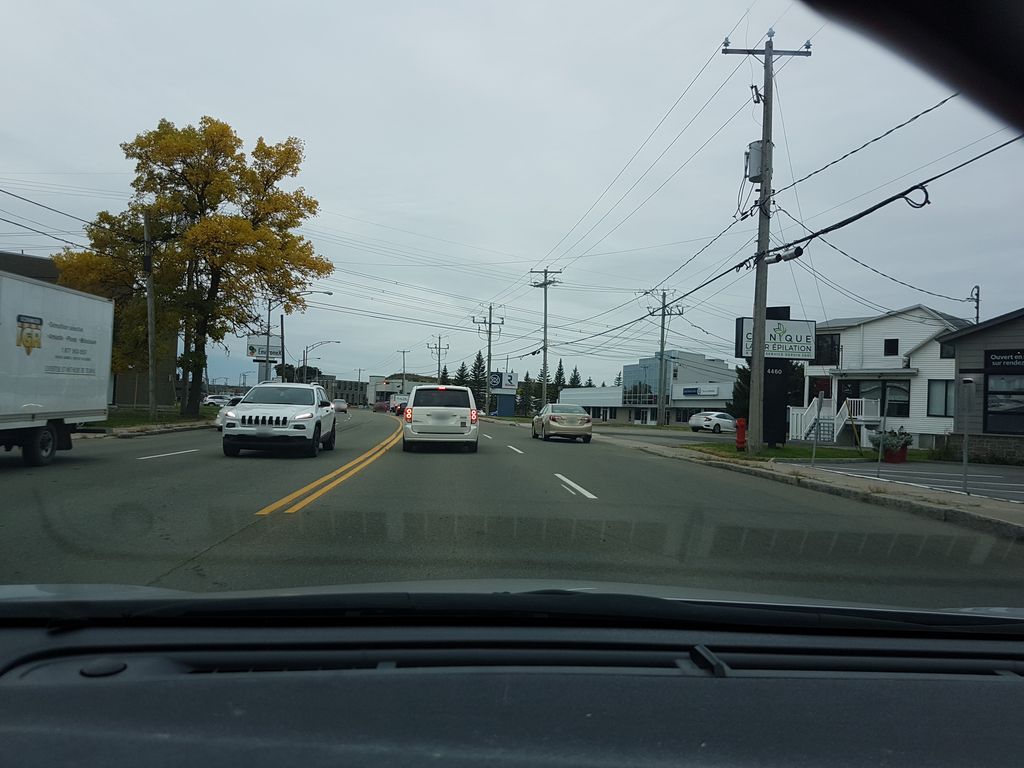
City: quebec_city